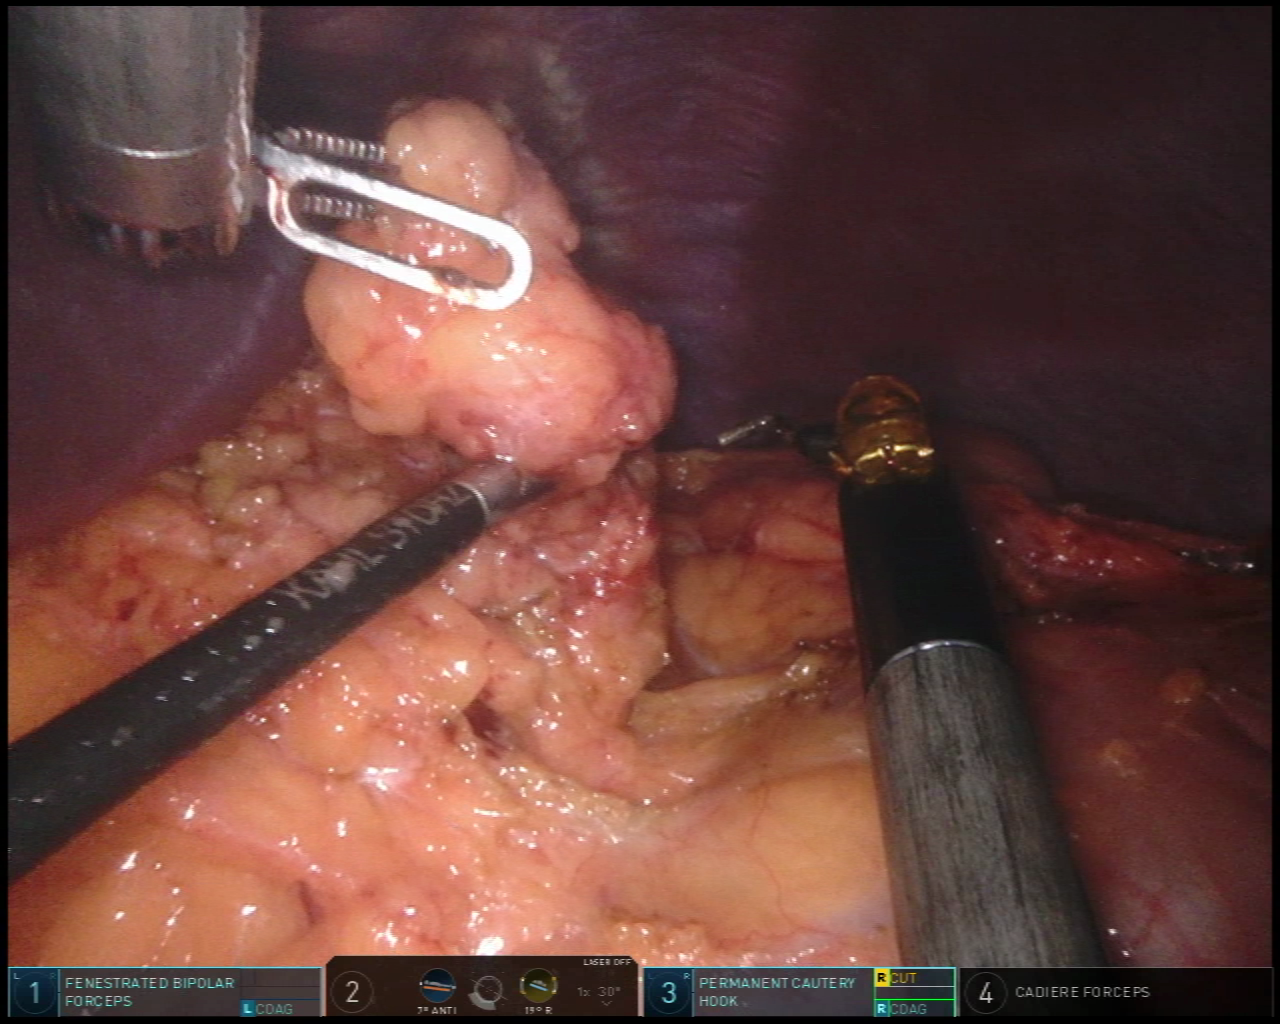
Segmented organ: liver
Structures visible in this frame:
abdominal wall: yes
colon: yes
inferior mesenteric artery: no
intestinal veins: no
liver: yes
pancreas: no
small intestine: no
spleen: no
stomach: no
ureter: no
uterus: no
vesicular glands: no